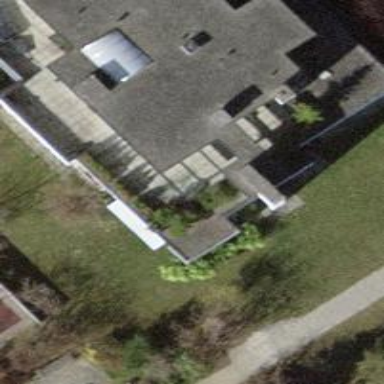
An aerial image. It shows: View of roof of building.